Question: I have a coreplot graph and a tableview below it. When I scroll within the tableview, the tableview content scroll separately (with the top chart always visible). I want the scrolling to be associated with the main view. When the user scrolls, the chart should disappear and the tableview rows should start appearing (which is what a user would expect.) Please see below pic - would appreciate any help - thanks!

As suggested in answer below set the chart view as a header of table viw
'''
[self.tableView setTableHeaderView:myChartView];
'''
Then in your storyboard, drag the chart view within the table view.
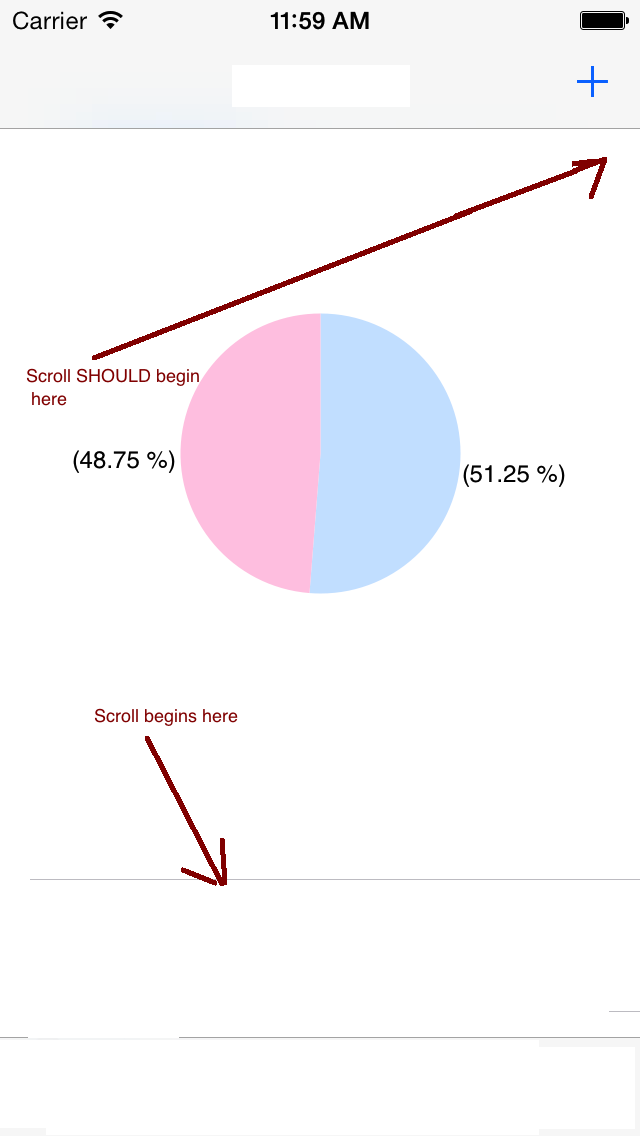
Answer: Add your chart view in the tableview's header view like this:
'''
[self.tableView setTableHeaderView:myChartView];
'''